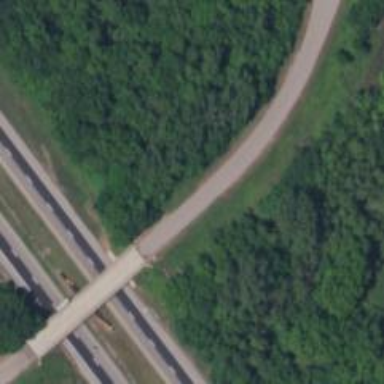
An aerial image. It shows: Unclassified road on bridge.